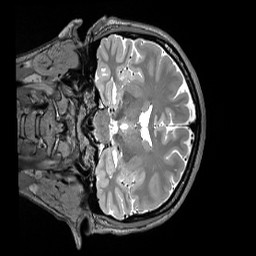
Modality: T2w
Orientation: coronal
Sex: female
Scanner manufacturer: siemens
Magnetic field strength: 3 T
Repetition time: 3 s
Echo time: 0.409 s